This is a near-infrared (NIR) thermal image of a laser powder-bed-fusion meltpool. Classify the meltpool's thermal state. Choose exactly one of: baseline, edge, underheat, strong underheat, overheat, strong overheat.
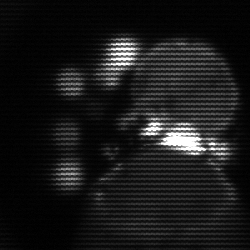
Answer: edge